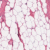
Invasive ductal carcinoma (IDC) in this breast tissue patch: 0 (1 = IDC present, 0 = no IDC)